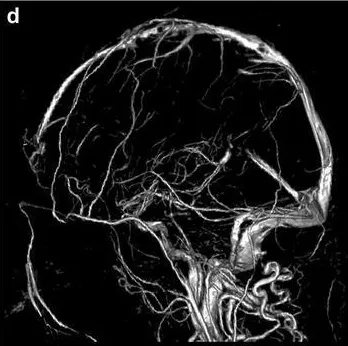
Post-operative magnetic resonance venography A club-shaped lumen filled with blood (arrowheads) disappeared after ligation of feeding diploic veins.
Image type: radiology (mri)